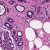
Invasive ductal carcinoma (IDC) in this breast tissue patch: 0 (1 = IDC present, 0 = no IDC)